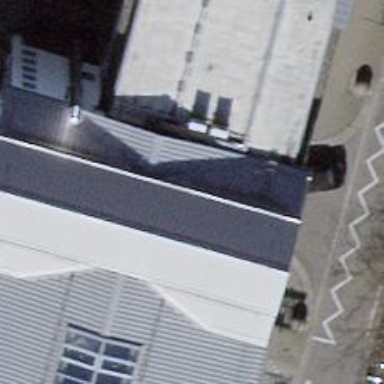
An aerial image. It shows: Public building.